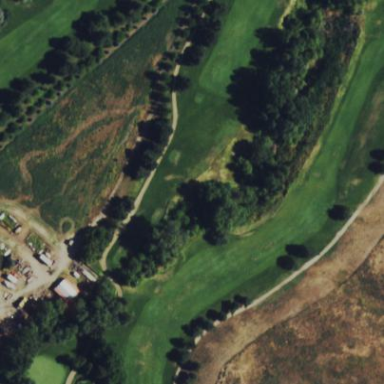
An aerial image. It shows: Grassy area designated as golf fairway.